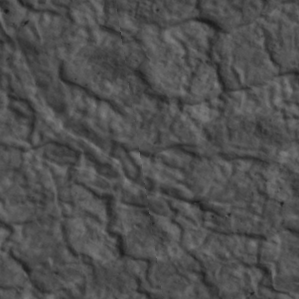
Label: non_frost